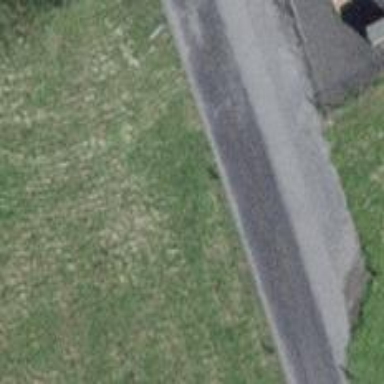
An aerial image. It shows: Passing place on the road.